The plot shows how the frequency content of a rotor-rig vibration signal evolves over time (STFT spectrogram). Classify the rotor condition as one of: normal, misalignment, unbalance, looseness.
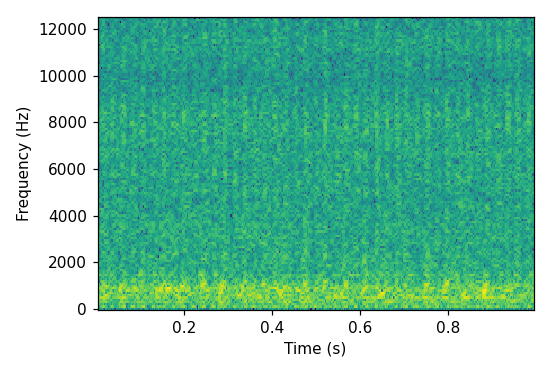
Answer: unbalance